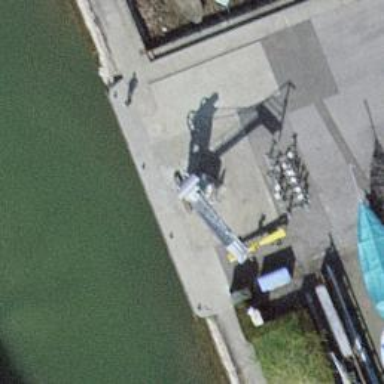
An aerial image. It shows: Floor-mounted crane is set up.